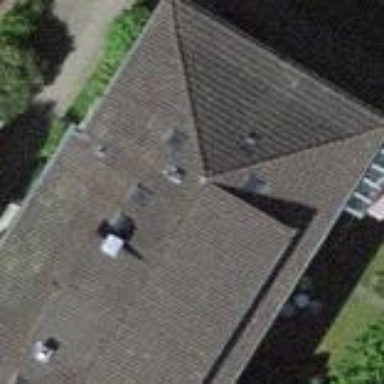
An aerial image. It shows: Residential building with hipped roof.